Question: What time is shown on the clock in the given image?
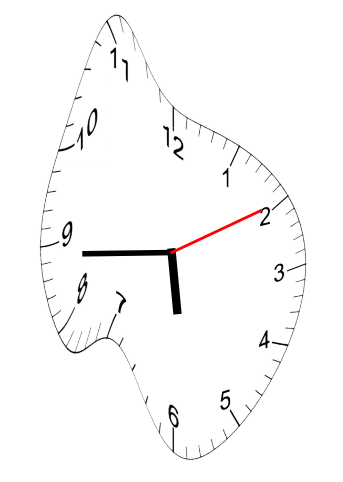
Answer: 05:44:10